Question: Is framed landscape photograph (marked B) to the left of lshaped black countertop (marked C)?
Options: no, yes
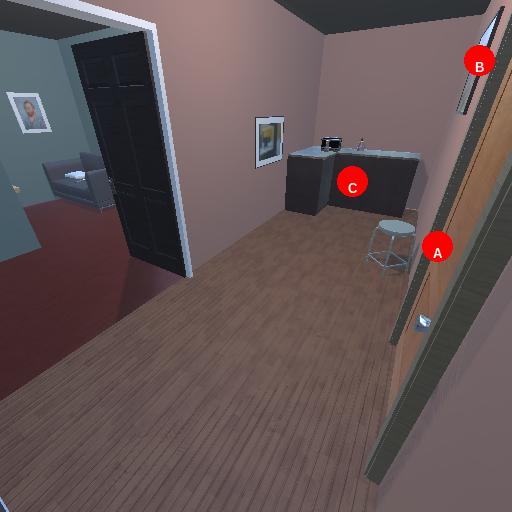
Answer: no